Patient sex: M
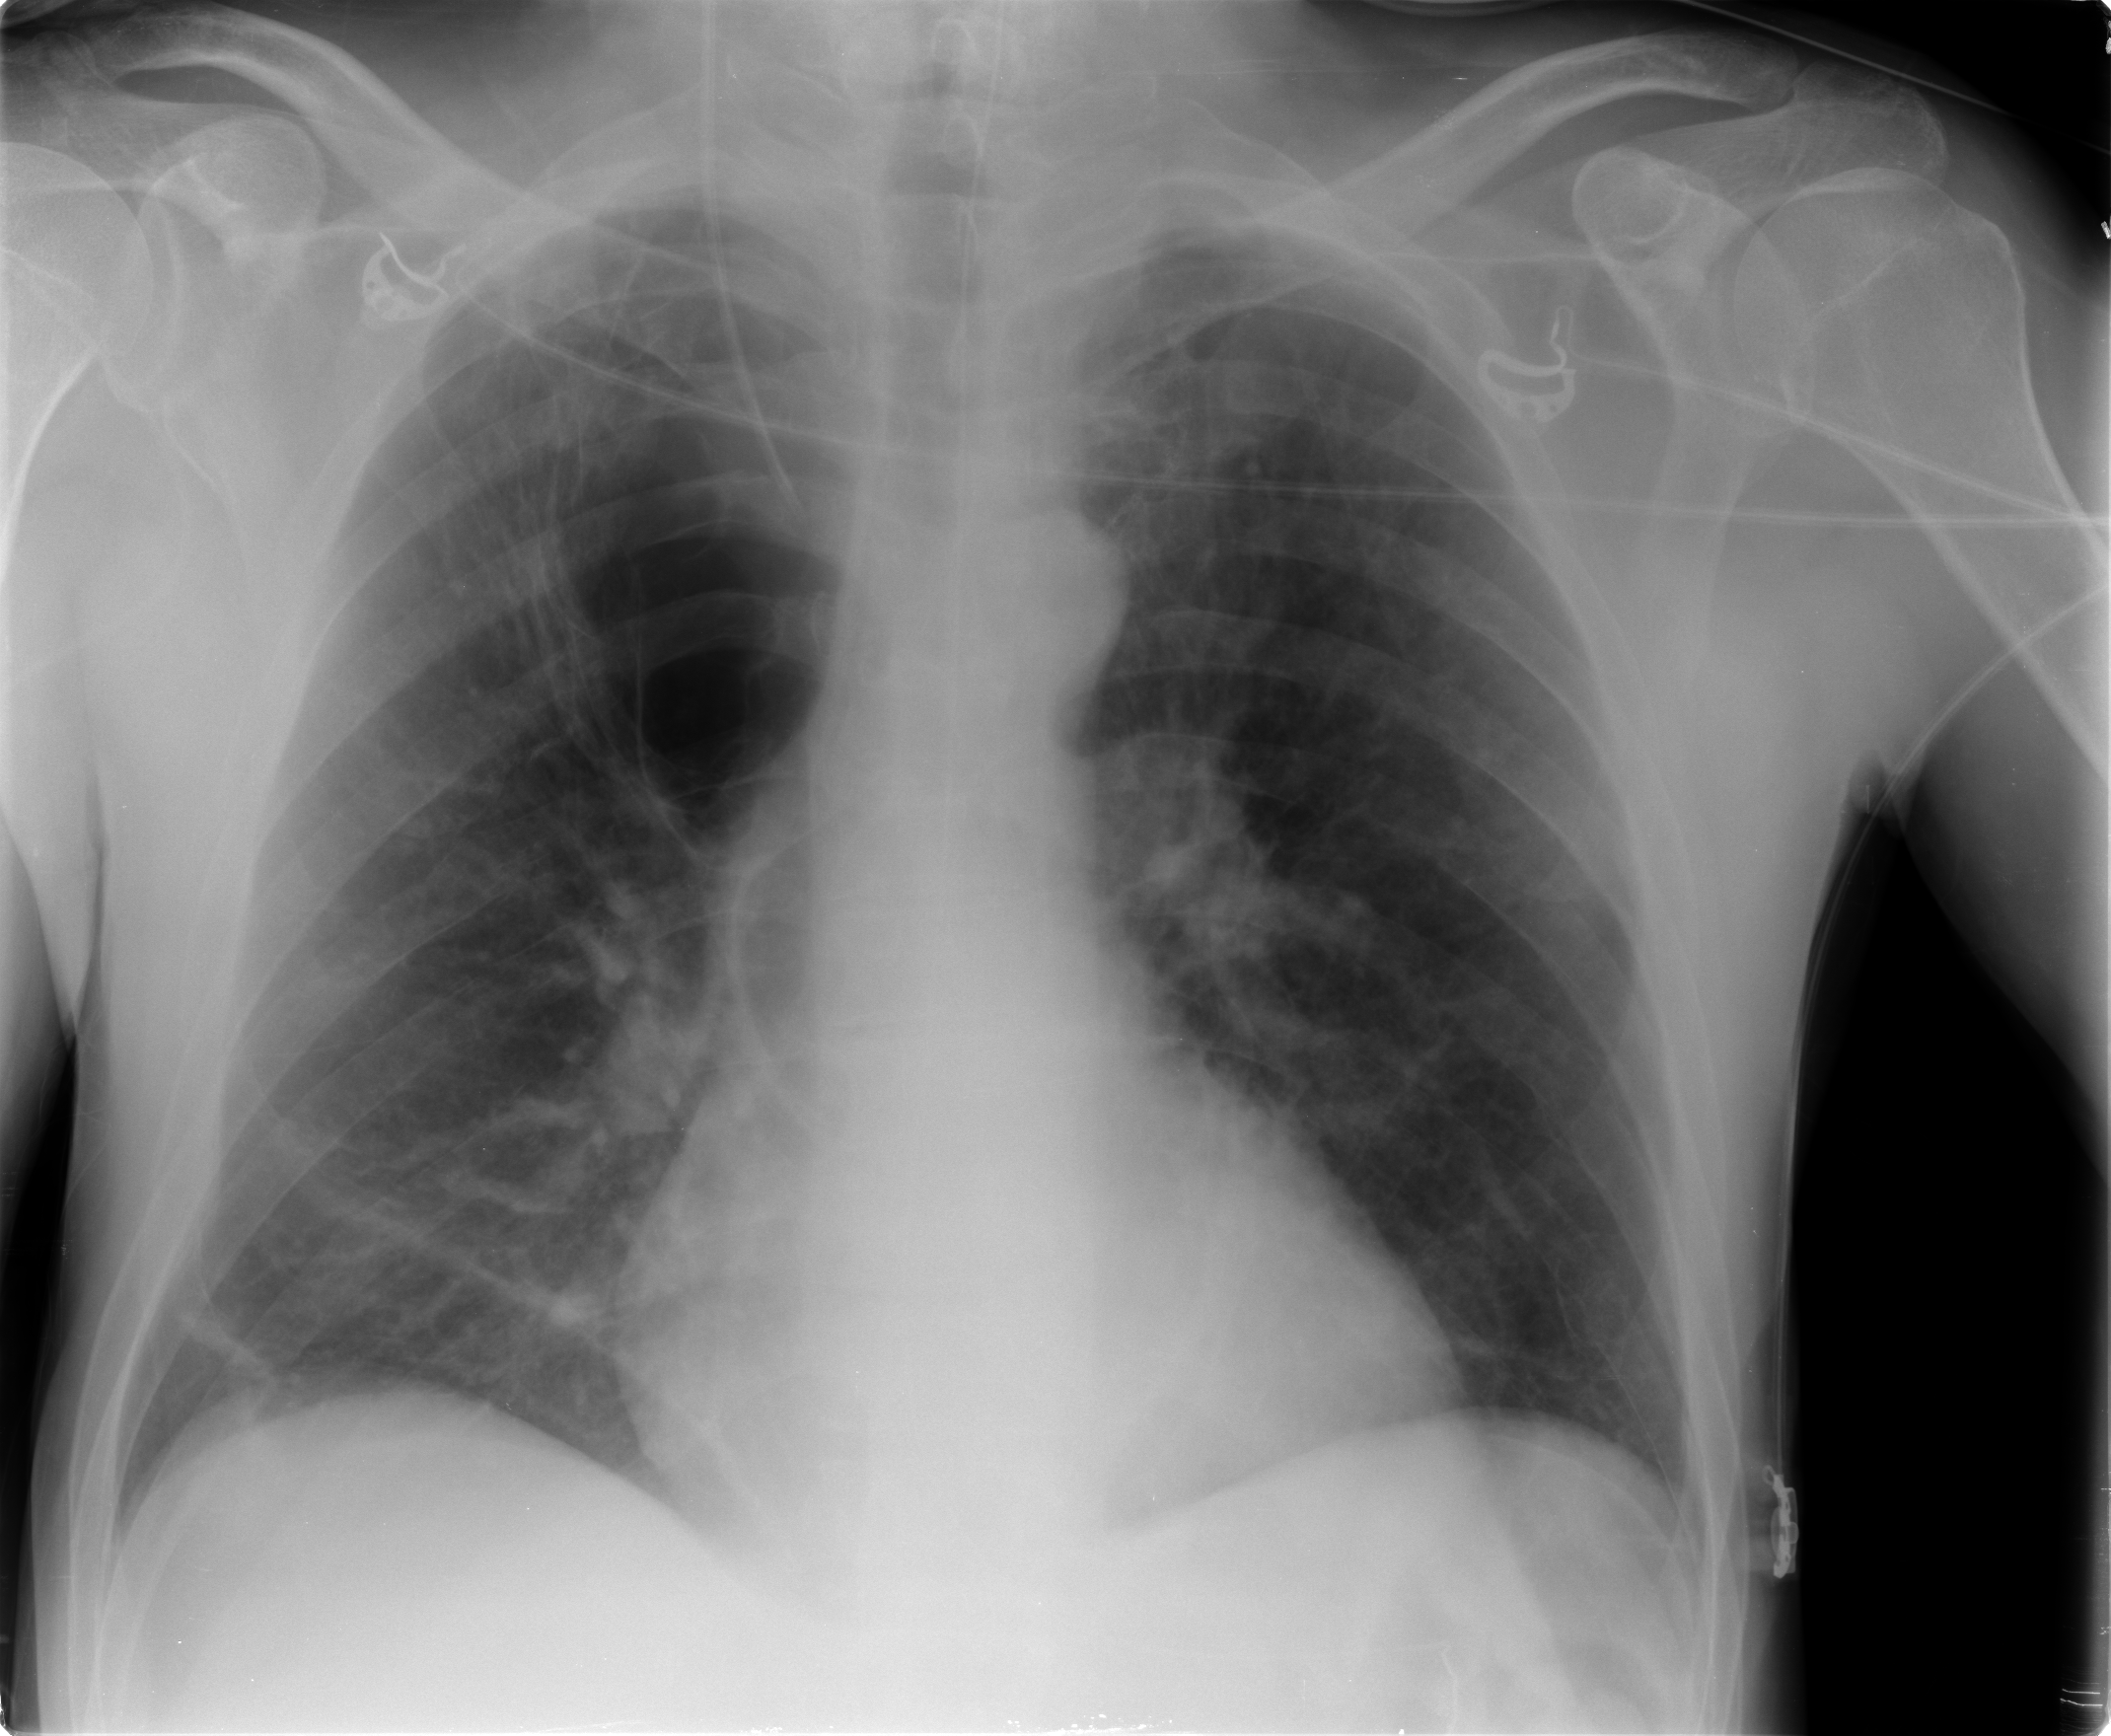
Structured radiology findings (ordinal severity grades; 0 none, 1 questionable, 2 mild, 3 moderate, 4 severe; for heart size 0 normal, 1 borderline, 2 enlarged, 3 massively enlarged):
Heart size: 0
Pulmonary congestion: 1
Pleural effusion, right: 0
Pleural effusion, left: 0
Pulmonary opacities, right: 0
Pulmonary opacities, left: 0
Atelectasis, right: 2
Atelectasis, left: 2